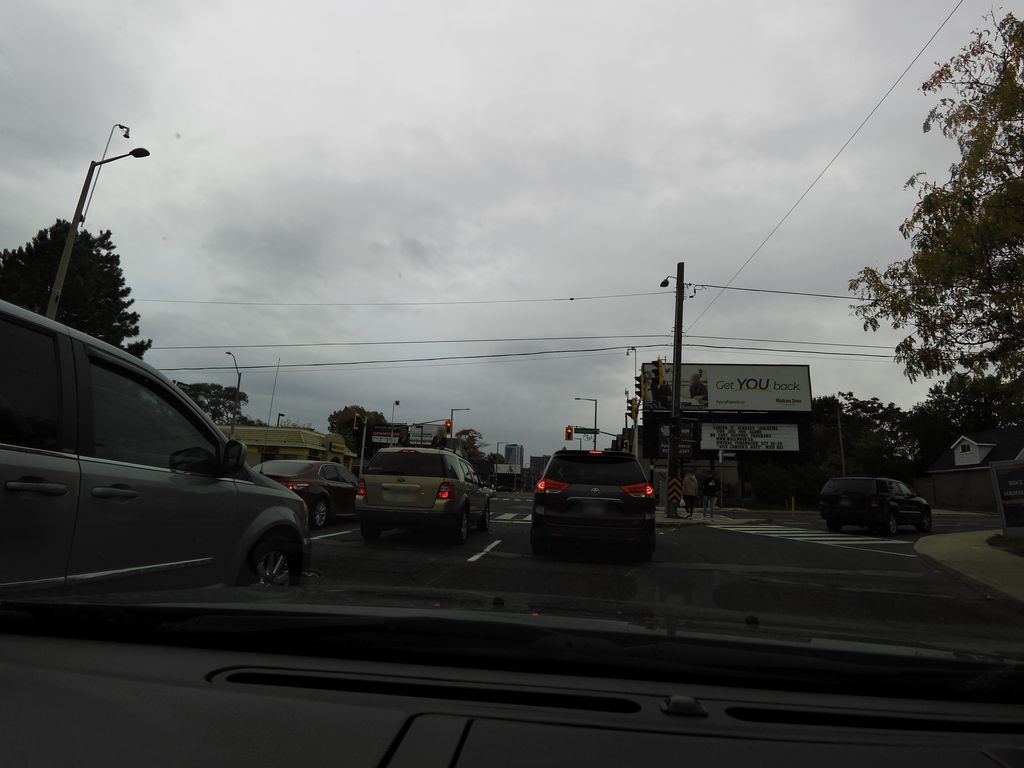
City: hamilton